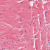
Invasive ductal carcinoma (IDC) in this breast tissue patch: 0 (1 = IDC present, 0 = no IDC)